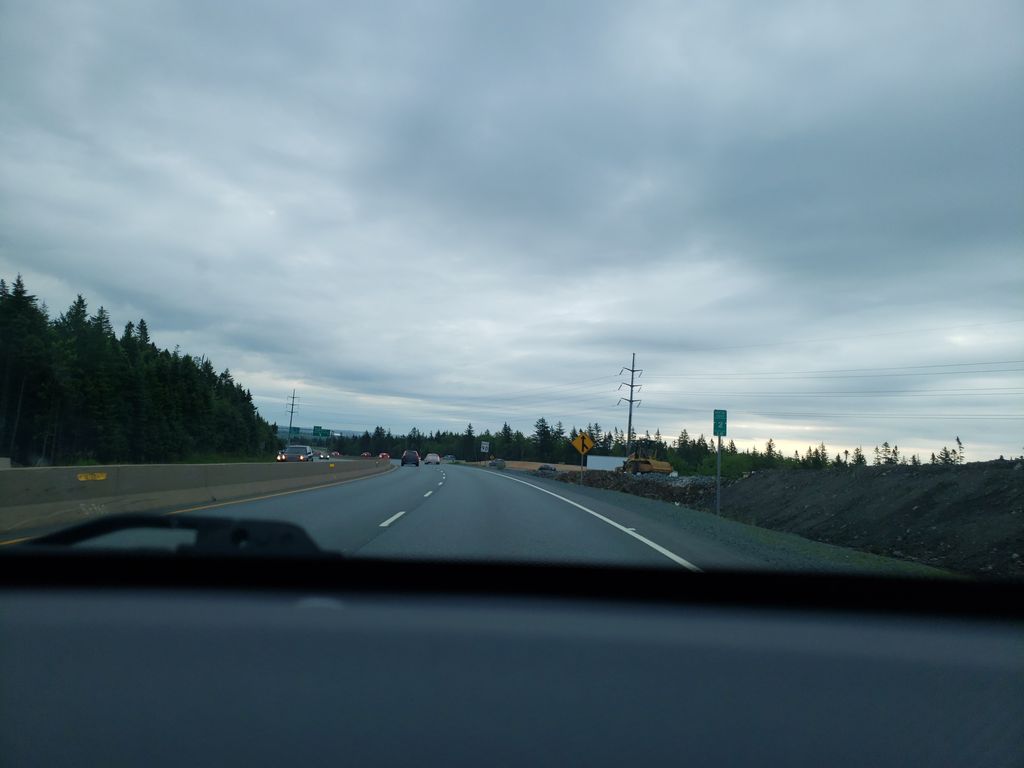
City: halifax